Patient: sex M, age 79
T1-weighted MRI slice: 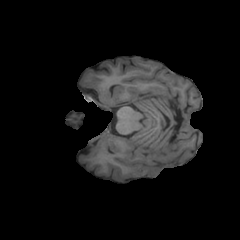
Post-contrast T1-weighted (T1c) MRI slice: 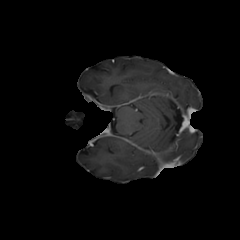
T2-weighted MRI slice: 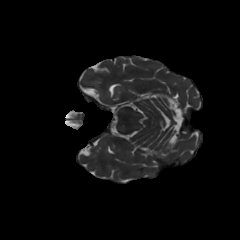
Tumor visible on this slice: no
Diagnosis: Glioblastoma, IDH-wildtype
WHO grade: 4